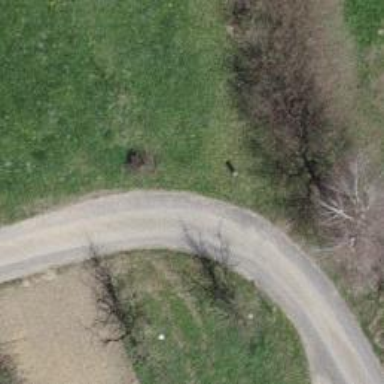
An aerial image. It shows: Well-maintained track road with grade 1 tracktype.